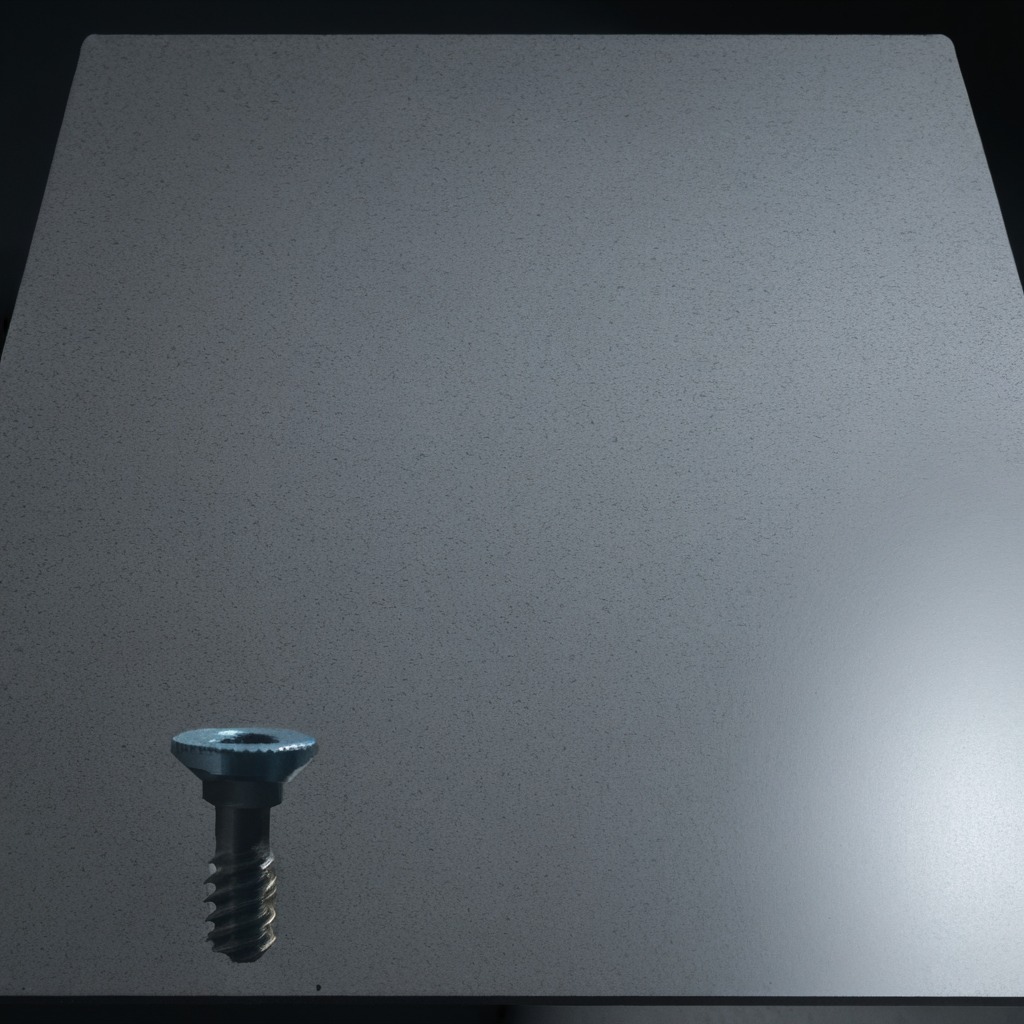
A metal screw is lying on a clean granite table inside a workshop at night dim ambient light soft shadows worn but